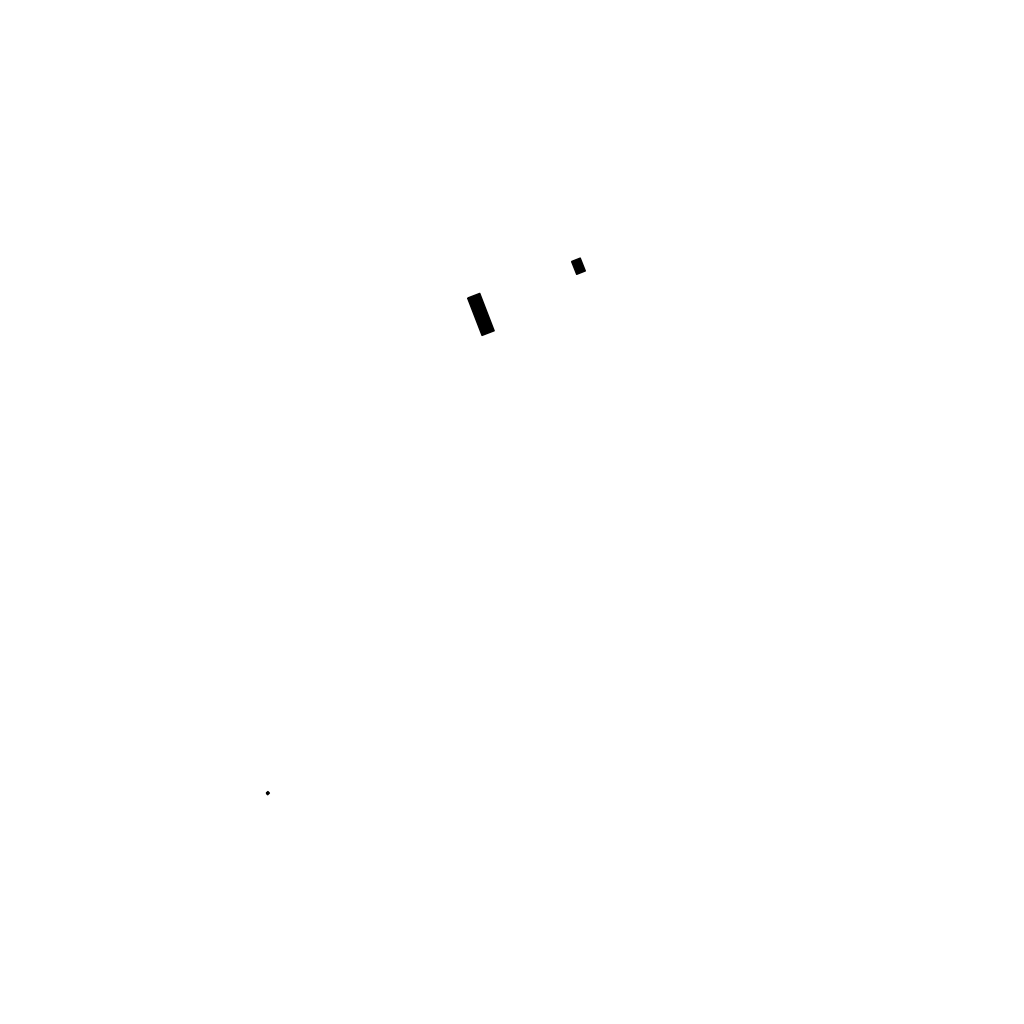
Tags: overhead vector_map, agriculture, recreation, residential, individual_rise, low_rise, density_1, Building, 1.0 km²